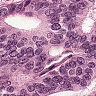
Metastatic tissue present: yes